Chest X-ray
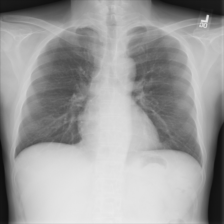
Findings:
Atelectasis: negative
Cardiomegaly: negative
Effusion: negative
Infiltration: negative
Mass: negative
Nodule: negative
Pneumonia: negative
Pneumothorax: negative
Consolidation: negative
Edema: negative
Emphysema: negative
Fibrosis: negative
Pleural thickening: negative
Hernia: negative